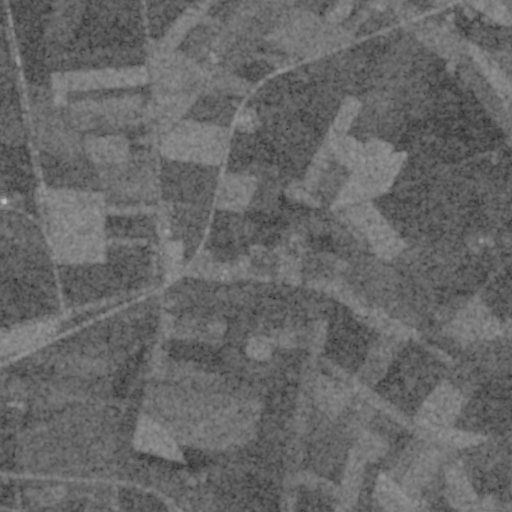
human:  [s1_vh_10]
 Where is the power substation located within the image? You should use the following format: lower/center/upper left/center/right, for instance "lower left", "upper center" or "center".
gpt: The power substation is located in the center left of the image.
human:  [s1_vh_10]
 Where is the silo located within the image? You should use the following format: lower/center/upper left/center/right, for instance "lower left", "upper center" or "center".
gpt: The silo is located in the upper center of the image.
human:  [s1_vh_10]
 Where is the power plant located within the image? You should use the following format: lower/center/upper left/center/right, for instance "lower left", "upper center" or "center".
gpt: There is no power plant in the image.

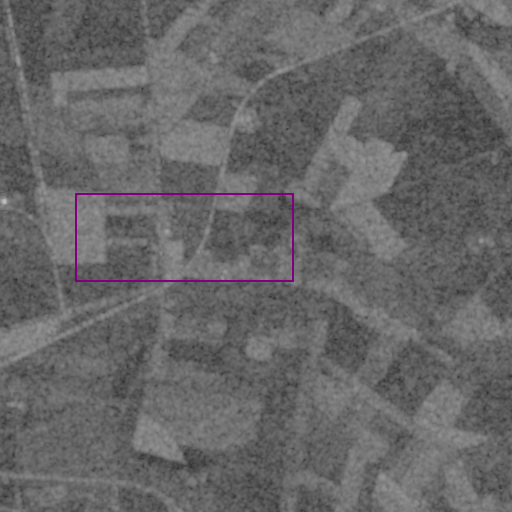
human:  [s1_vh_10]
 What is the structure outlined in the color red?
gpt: There is no red outline.
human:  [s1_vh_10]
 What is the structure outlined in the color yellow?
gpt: There is no structure outlined in yellow.